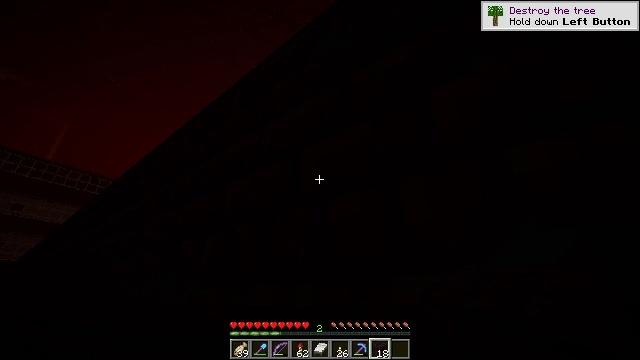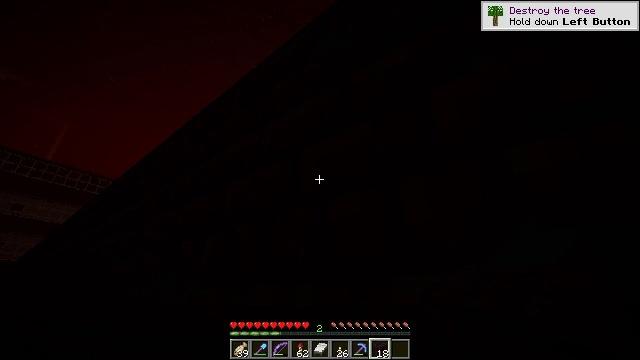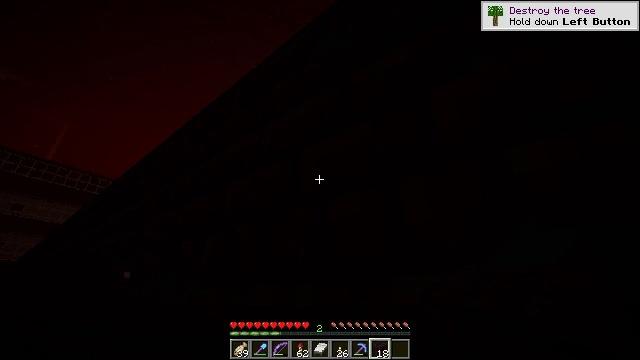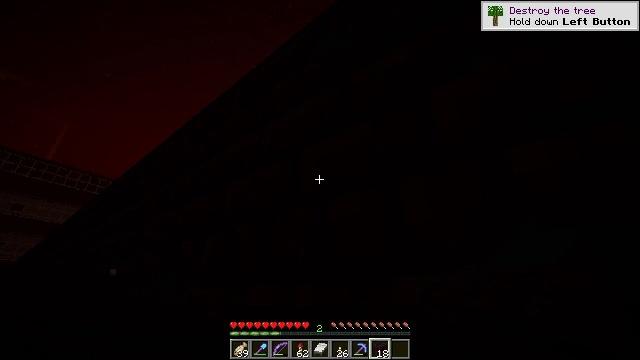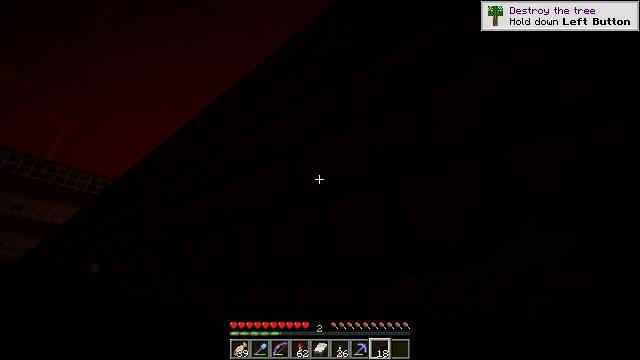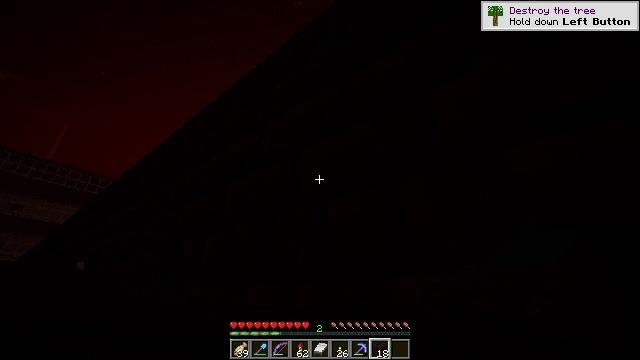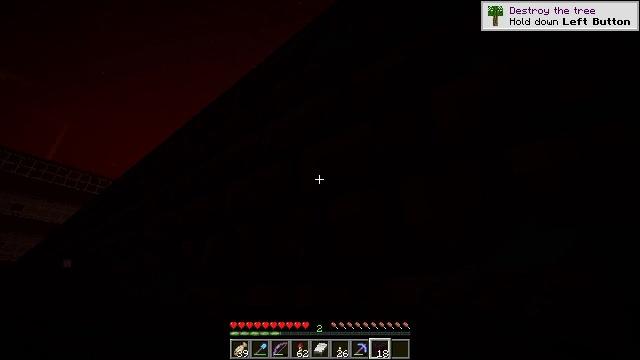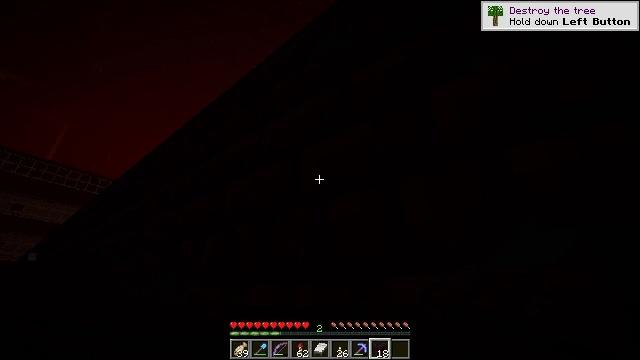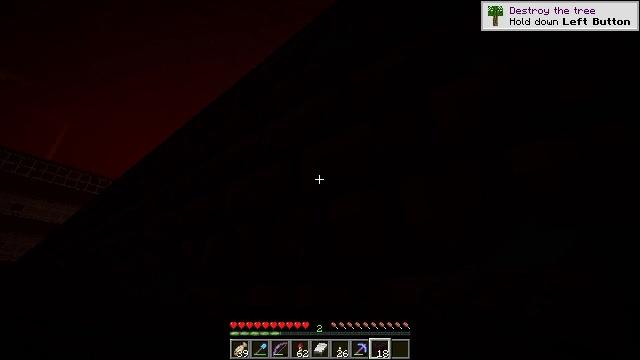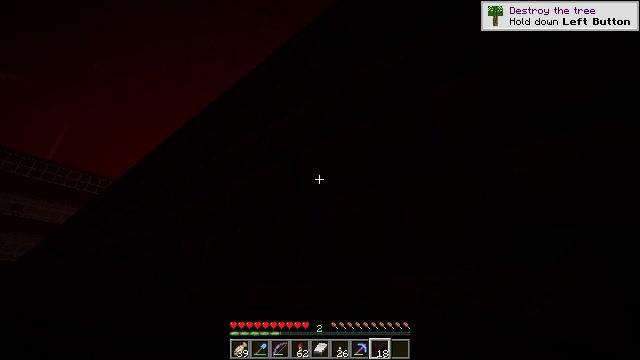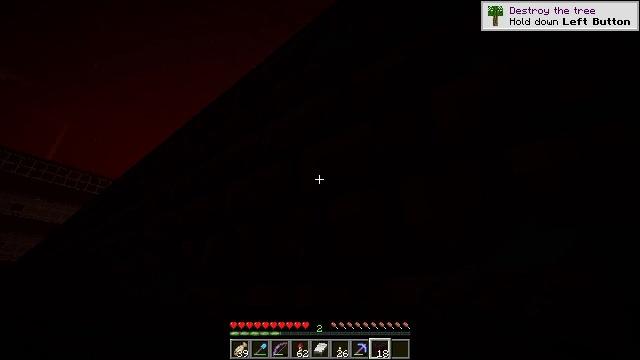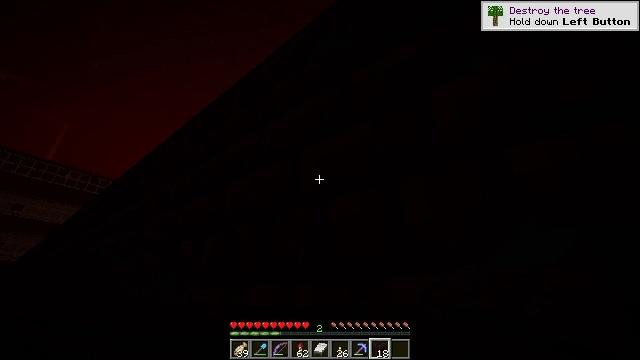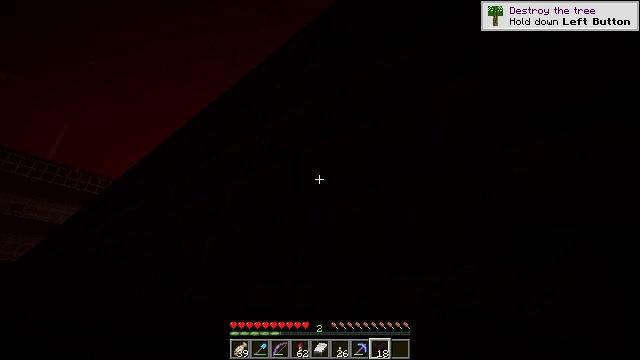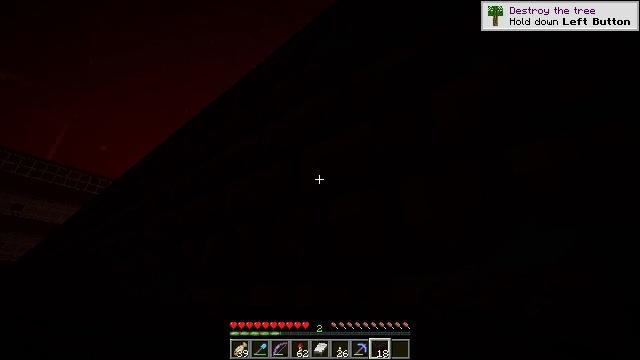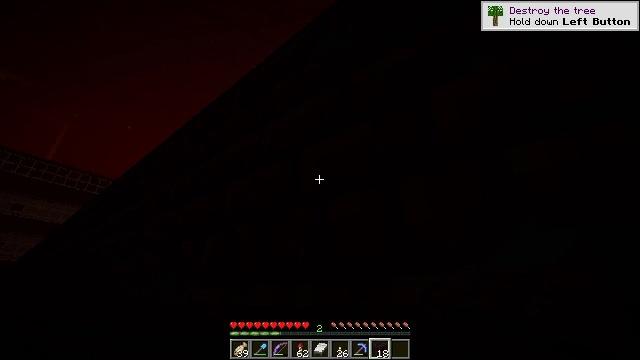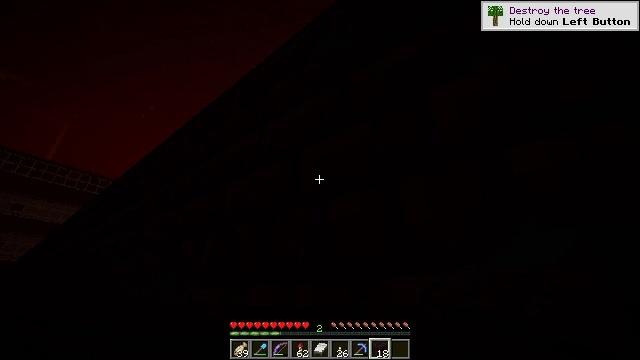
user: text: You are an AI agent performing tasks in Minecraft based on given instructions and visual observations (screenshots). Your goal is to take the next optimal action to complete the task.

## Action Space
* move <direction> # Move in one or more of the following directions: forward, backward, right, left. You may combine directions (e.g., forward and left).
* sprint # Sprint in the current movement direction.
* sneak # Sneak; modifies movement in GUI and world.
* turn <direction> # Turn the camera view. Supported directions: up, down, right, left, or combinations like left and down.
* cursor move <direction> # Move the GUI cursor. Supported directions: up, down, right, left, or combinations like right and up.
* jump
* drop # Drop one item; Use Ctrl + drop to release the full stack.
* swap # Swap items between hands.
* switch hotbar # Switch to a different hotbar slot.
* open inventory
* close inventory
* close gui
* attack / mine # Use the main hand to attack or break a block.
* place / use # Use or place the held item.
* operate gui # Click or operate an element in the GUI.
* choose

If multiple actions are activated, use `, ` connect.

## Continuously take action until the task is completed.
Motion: motion action
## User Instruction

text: Craft a nether brick slab using nether bricks.
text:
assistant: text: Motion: no_op
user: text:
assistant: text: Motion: no_op
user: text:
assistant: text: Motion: no_op
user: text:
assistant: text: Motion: no_op
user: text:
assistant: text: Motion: no_op
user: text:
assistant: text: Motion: no_op
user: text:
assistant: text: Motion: no_op
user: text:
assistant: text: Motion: no_op
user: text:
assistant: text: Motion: no_op
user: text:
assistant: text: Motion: no_op
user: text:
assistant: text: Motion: no_op
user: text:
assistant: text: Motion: no_op
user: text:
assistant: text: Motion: no_op
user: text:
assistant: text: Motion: no_op
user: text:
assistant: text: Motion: no_op
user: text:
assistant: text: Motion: no_op
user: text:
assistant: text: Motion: no_op
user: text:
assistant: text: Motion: no_op
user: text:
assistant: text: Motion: no_op
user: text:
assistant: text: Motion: no_op
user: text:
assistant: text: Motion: no_op
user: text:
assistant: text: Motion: no_op
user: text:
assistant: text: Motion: no_op
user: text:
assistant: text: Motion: no_op
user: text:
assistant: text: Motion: no_op
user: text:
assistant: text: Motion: no_op
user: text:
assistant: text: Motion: no_op
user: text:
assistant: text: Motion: no_op
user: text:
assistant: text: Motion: no_op
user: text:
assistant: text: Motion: no_op